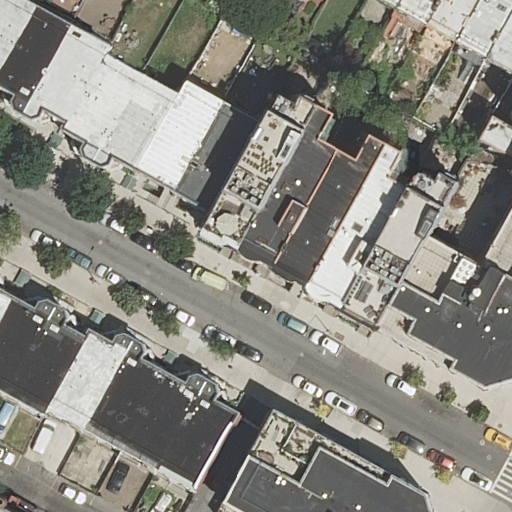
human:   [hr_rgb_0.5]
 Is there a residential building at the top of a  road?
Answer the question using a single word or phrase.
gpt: yes

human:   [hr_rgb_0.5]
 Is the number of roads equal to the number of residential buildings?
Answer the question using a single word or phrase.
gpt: no

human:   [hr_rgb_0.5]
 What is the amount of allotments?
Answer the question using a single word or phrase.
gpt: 0

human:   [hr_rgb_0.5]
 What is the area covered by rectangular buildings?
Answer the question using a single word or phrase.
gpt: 1191m2

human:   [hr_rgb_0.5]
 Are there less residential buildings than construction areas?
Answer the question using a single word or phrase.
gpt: no

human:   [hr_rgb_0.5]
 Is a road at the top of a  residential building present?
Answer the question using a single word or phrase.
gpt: yes

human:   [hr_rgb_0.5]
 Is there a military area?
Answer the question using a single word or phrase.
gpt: no

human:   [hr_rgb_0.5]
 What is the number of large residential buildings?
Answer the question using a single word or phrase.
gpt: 1

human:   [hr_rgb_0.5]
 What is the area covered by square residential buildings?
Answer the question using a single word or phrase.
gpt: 0m2

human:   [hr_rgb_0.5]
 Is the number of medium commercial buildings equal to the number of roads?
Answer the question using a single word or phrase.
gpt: no

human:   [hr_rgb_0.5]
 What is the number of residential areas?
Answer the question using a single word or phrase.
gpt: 0

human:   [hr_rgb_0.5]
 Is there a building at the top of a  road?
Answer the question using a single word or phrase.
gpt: yes

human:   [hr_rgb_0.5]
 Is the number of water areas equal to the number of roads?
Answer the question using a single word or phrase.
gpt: no

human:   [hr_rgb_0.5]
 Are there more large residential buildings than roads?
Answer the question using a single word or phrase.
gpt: no

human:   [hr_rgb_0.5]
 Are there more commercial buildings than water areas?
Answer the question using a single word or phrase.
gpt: no

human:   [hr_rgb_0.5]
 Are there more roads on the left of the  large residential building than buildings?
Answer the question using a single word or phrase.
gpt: no

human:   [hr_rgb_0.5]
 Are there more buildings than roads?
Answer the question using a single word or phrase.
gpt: yes

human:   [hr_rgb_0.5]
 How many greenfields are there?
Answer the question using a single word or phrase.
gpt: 0

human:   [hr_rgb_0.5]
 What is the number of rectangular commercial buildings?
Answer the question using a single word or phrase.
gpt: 0

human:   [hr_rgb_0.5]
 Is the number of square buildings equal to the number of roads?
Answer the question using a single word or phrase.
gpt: no

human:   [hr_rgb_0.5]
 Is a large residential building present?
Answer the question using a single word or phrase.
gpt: yes

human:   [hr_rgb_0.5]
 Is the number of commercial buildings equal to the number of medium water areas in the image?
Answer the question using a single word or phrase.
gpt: yes

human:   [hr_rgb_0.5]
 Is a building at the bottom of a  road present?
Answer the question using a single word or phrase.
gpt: yes

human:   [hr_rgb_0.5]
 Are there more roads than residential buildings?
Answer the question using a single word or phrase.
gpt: no

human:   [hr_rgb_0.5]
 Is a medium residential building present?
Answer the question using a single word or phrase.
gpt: yes

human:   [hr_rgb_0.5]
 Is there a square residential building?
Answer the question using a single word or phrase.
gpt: no

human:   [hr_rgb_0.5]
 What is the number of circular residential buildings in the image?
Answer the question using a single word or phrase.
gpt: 0

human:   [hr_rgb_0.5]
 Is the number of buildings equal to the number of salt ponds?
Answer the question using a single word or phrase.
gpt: no

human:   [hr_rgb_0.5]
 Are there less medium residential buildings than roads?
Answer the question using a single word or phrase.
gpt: no

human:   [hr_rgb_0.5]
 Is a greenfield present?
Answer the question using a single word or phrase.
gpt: no

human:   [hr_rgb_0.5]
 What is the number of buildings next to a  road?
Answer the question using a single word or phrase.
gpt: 28

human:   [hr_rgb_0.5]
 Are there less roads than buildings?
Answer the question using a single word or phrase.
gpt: yes

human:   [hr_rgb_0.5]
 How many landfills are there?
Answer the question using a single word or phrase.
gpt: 0

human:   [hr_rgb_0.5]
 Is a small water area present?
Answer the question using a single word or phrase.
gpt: no

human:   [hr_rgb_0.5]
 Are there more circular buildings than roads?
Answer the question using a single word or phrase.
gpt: no

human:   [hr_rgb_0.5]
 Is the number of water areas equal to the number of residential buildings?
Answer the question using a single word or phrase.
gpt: no